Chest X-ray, PA view. Patient: 64 years old, sex F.
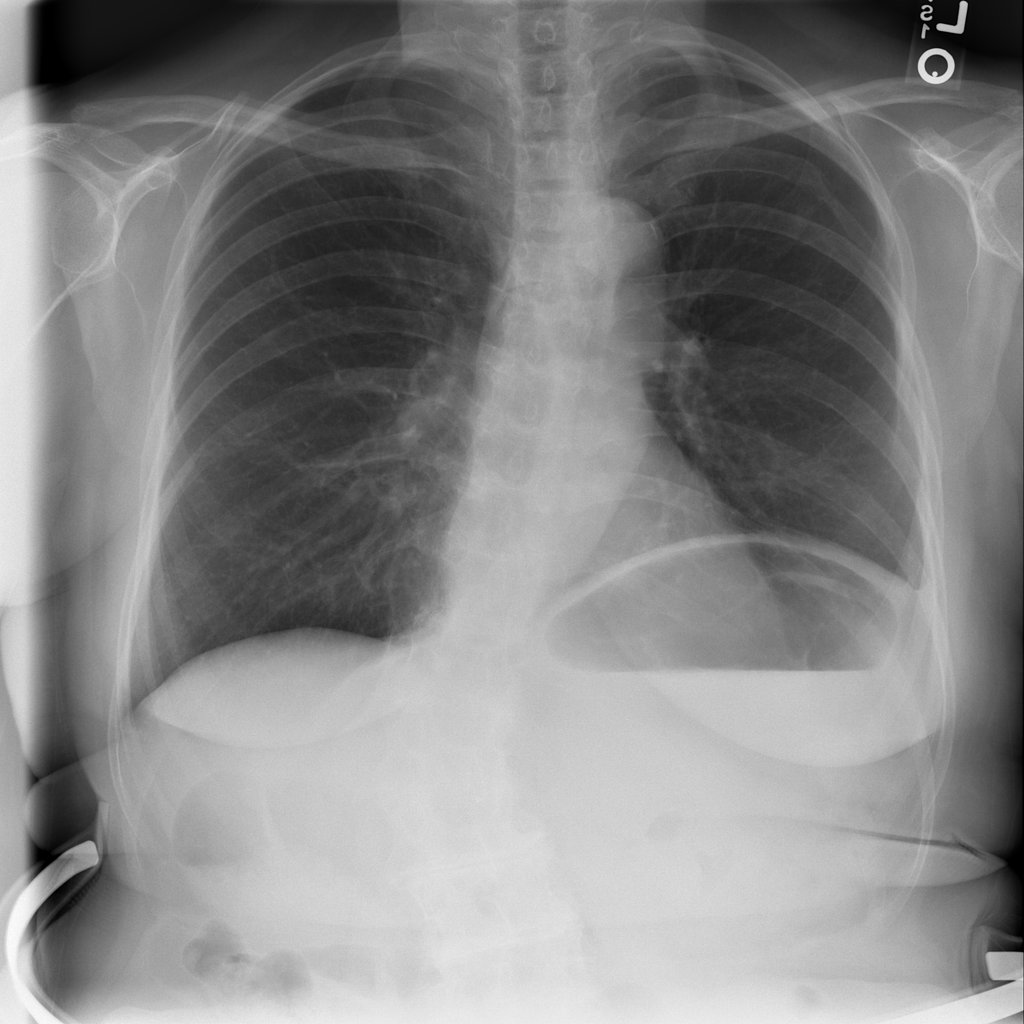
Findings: No Finding